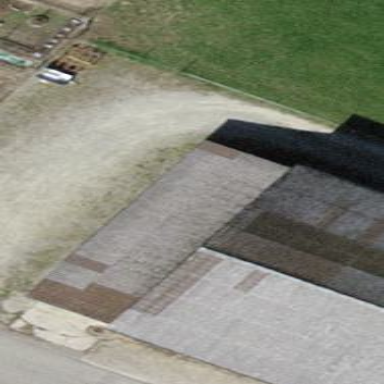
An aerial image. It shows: Farm auxiliary building with gabled roof.